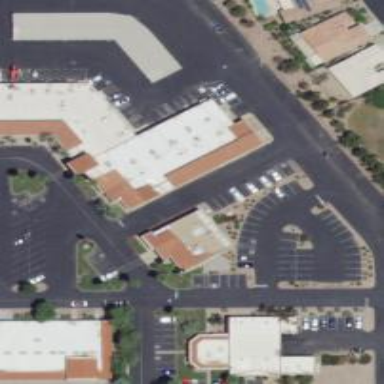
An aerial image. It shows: Clinic.